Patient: sex F, age 31
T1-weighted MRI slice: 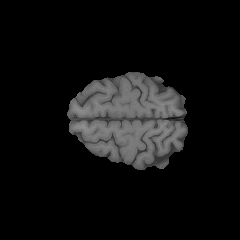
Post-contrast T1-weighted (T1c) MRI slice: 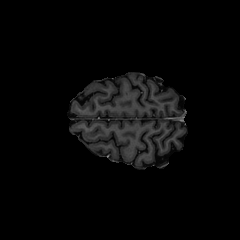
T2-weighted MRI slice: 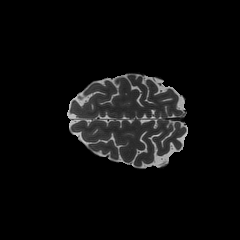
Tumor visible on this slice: no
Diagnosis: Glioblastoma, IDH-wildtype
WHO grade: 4